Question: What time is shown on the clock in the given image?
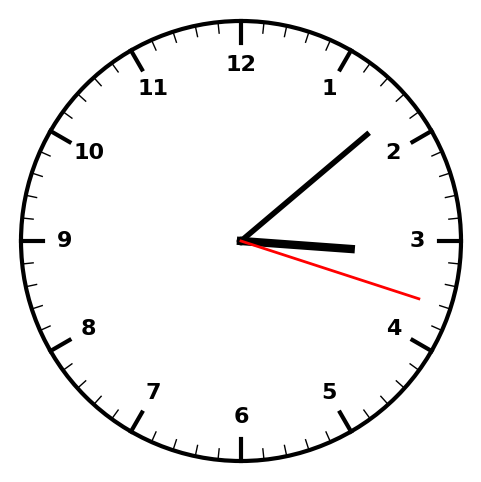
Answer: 03:08:18